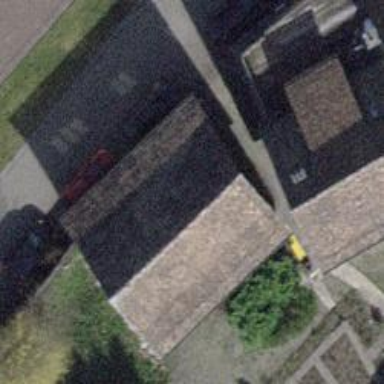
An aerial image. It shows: Shed building.